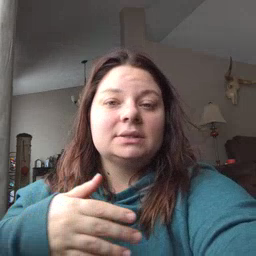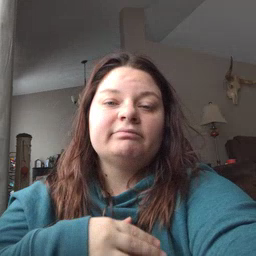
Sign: jeans